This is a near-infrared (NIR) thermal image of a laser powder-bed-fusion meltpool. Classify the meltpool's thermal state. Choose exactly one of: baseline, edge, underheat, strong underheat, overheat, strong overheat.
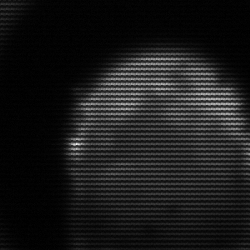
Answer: edge